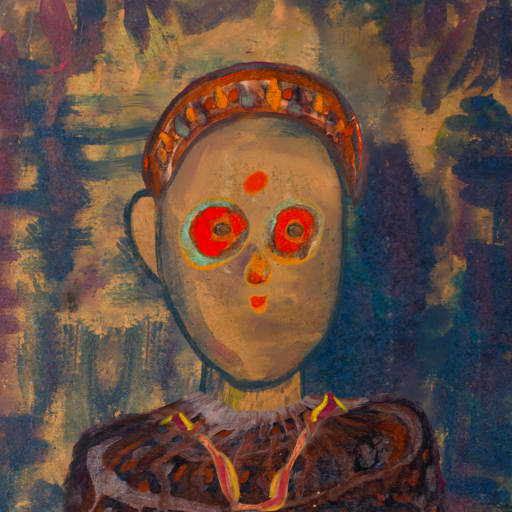
Background: InTheSun, Head And Neck Front: In_The_Sun, Face Front: Sisters, Bust: Hypocrite, Hair Front: Blank, Head Accessory: Hypocrite, Second Necklace: Gypsy_Mother_1, Necklace: Blank, Baby: Blank